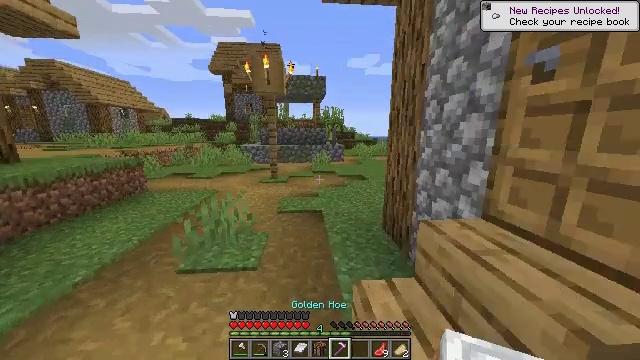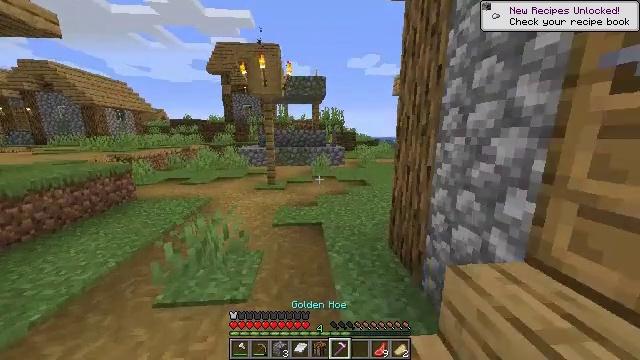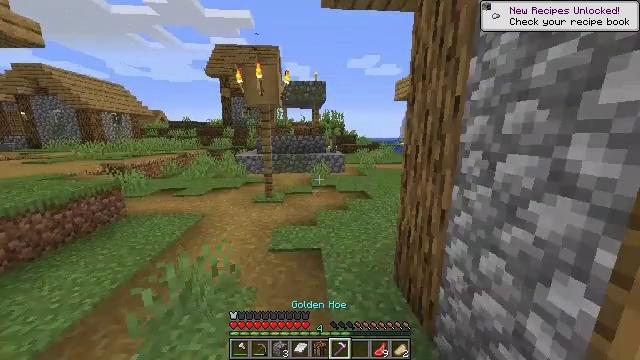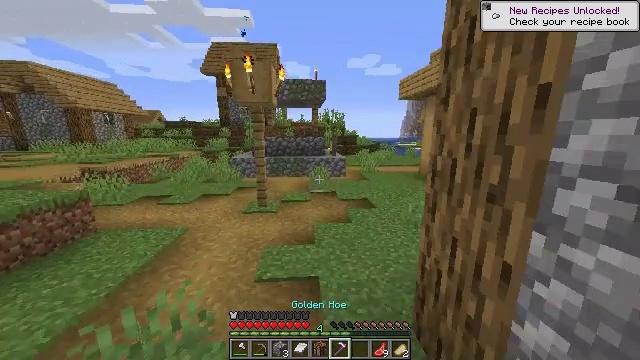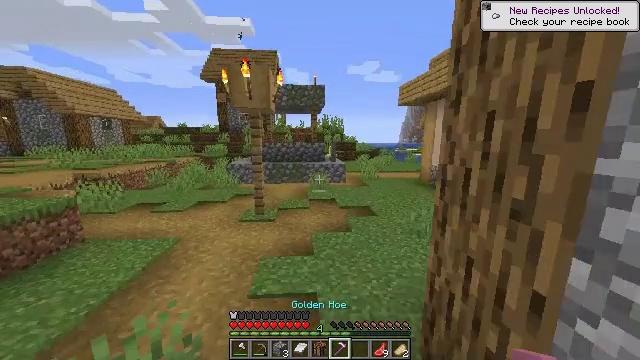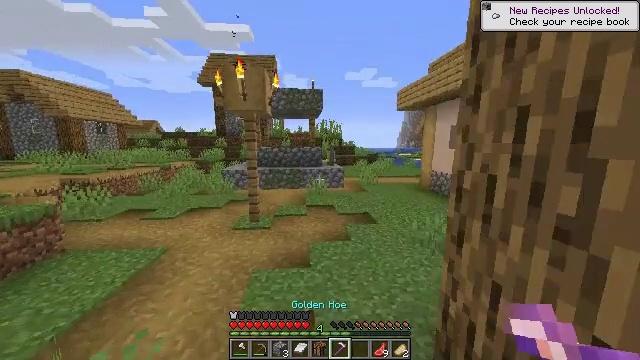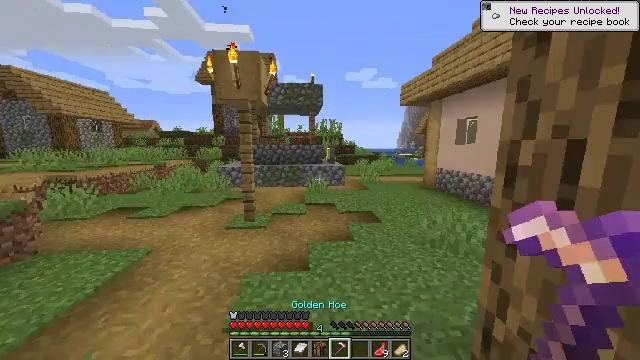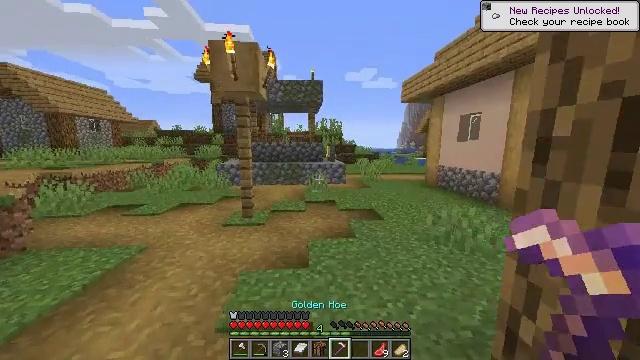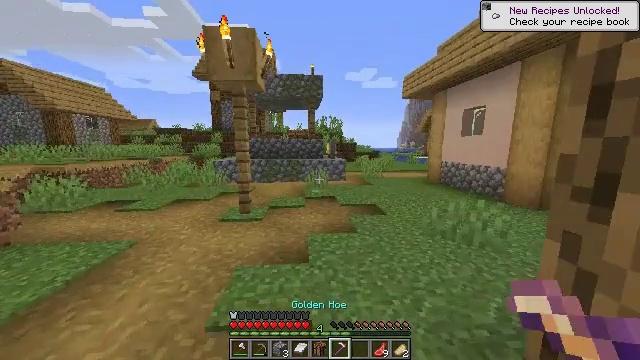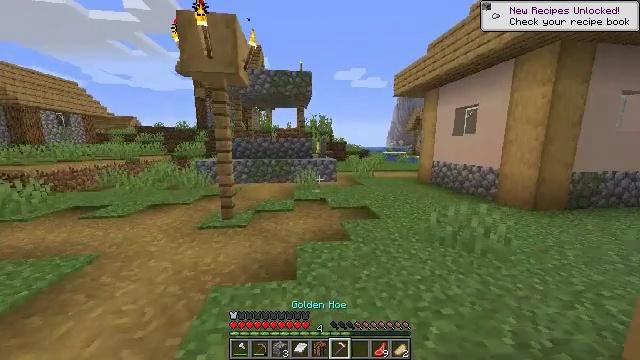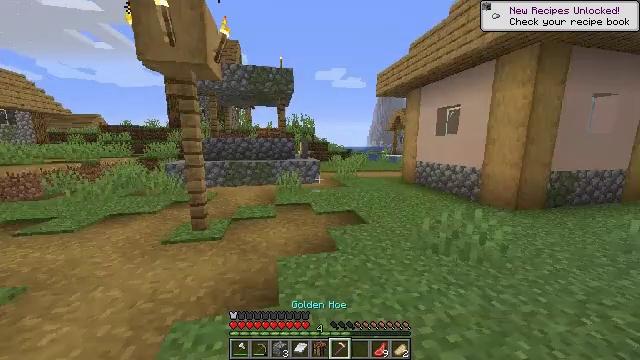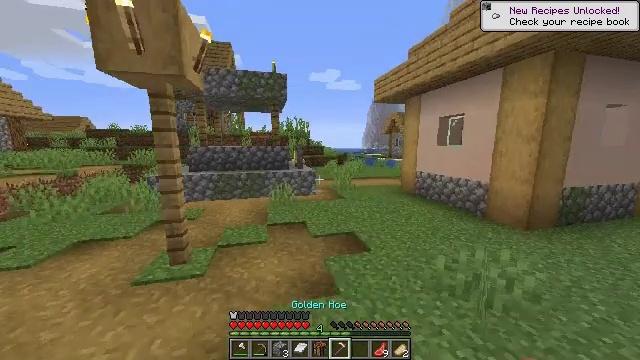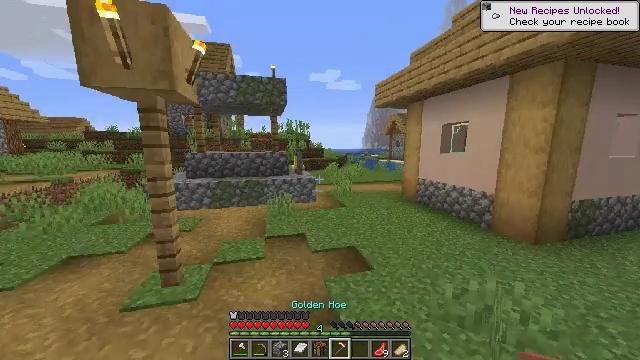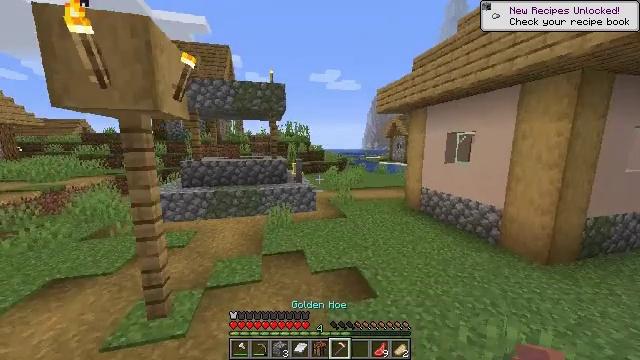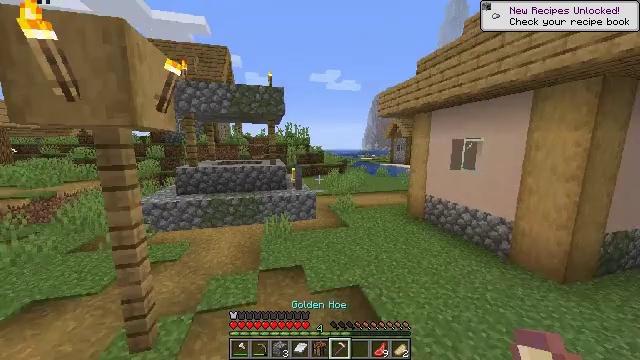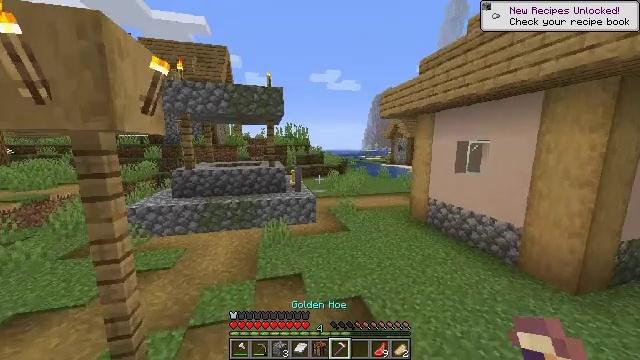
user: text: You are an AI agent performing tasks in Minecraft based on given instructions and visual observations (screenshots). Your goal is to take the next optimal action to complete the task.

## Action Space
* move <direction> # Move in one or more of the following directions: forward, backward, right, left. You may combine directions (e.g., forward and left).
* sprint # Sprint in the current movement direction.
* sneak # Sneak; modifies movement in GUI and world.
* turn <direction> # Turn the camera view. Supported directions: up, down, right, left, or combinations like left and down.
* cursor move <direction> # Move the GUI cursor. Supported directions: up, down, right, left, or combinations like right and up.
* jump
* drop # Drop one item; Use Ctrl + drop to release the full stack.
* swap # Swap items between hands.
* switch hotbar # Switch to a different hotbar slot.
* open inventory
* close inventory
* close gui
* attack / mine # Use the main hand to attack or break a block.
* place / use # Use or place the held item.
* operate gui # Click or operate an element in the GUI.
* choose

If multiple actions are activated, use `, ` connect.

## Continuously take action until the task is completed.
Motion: motion action
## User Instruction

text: Attack the composter to add it to your inventory.
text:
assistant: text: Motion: move forward, sprint, jump
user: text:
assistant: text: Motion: move forward, sprint, jump
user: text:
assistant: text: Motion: move forward, sprint, jump
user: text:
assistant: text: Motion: move forward, sprint, turn up, jump
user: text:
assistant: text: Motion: move forward, sprint, turn up, jump
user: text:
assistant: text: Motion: move forward, sprint, jump
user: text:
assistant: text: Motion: move forward, sprint, jump
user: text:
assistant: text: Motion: move forward, sprint, jump
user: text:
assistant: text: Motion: move forward, sprint, turn right, jump
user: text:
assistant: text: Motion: move forward, sprint, turn right, jump
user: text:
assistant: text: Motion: move forward, sprint, turn right, jump
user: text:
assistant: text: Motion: move forward, sprint, jump
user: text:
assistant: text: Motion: move forward, sprint, jump
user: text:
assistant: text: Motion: move forward, sprint, jump
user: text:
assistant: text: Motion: move forward, sprint, jump
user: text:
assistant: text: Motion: move forward, sprint, jump
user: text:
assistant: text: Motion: move forward, sprint, jump
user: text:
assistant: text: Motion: move forward, sprint, turn right, jump
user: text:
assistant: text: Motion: move forward, sprint, turn right, jump
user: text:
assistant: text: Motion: move forward, sprint, turn right and down, jump
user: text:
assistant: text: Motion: move forward, sprint, turn right, jump
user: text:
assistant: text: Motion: move forward, sprint, turn right, jump
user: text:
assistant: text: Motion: move forward, sprint, jump
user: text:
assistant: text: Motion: move forward, sprint, jump
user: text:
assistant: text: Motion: move forward, sprint, turn left and up, jump
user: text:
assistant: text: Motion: move forward, sprint, turn left, jump
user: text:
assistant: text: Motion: move forward, sprint, jump
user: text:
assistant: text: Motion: move forward, sprint, jump
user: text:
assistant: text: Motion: move forward and move left, sprint, jump
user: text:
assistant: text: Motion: move forward and move left, sprint, jump